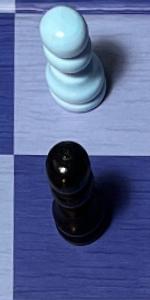
Label: Pawn_Black